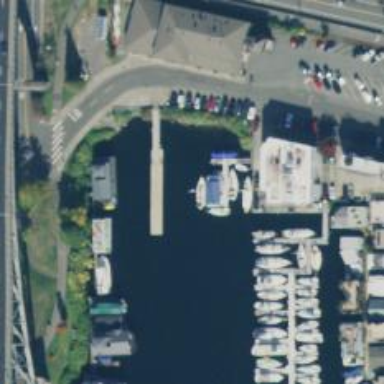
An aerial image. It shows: Slipway on leisure land.